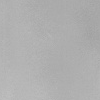
Atmospheric dust classification: dusty